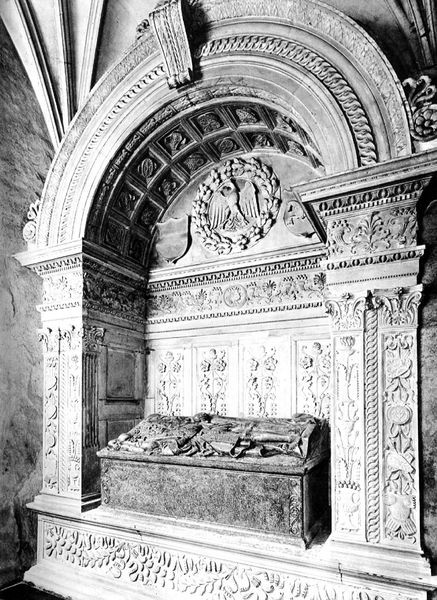
Titel: Kathedrale und Schloss auf dem Wawel
Standort: Krakau (Kraków), Kathedrale auf dem Wawel (EU - PL)
Schlagwörter: adler, blätter, vogel, grau, marmor, schwarz, säule, säulen, weiss, zeichnung, ornament, stein, tot, kirche, pflanzen, kreis, bogen, könig, ornamente, foto, torbogen, schwarzweiss, photo, gruft, sarg, rosette, grab, grabstätte, krypta, sarkophag, sarkopharg, kruft